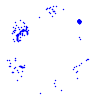
Particle: proton